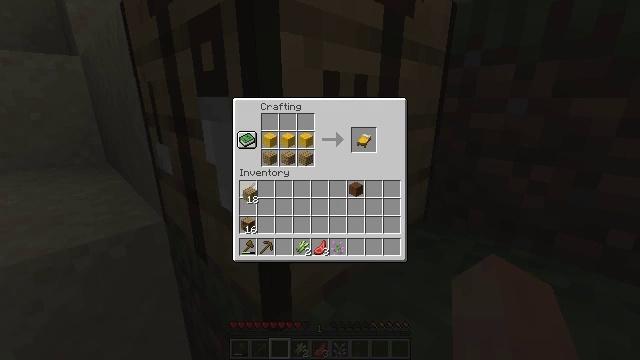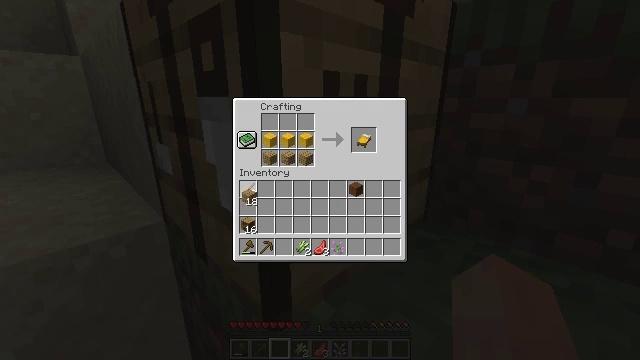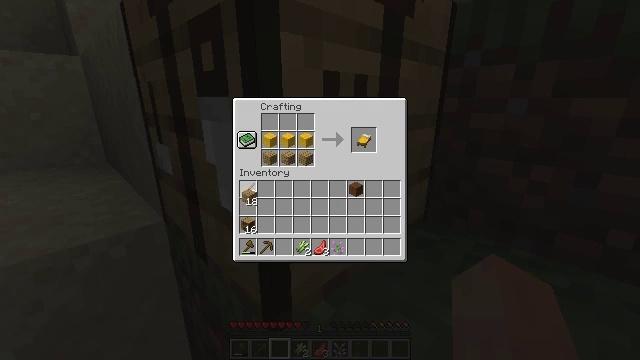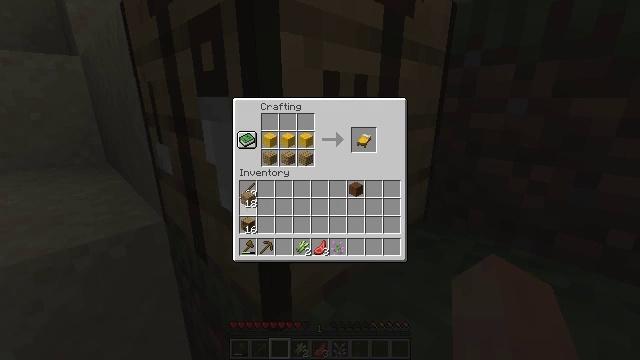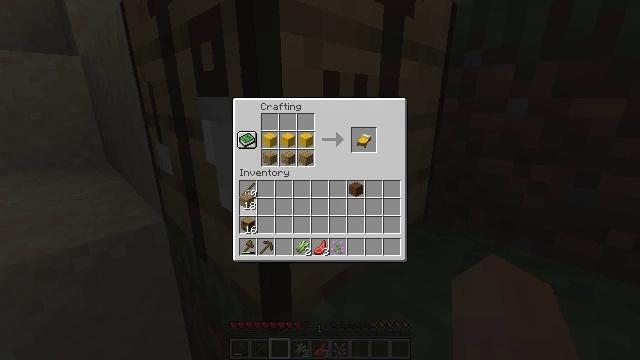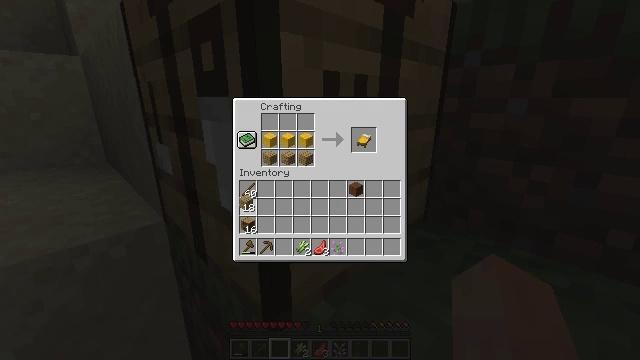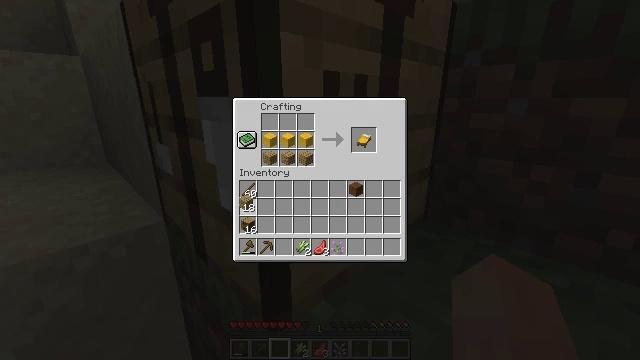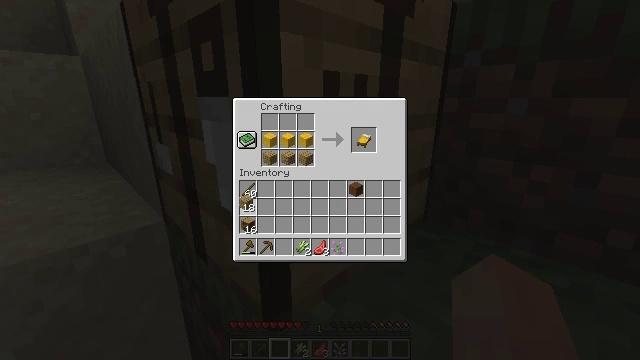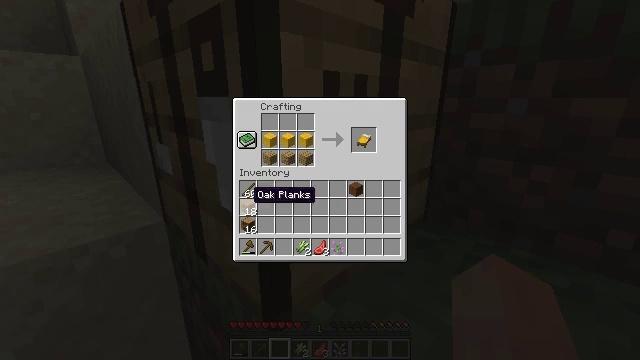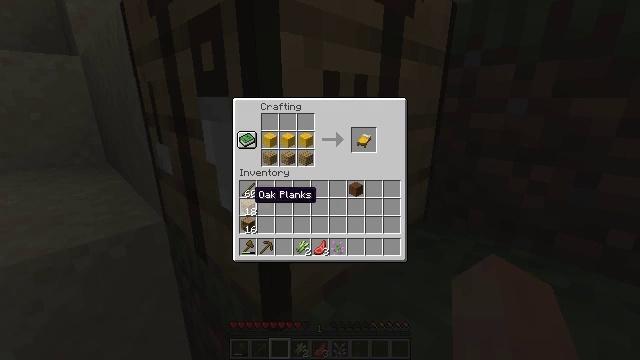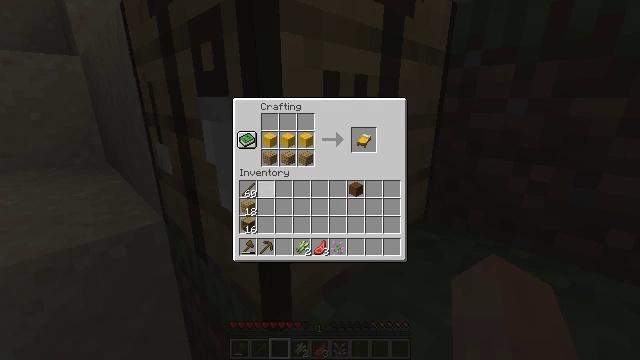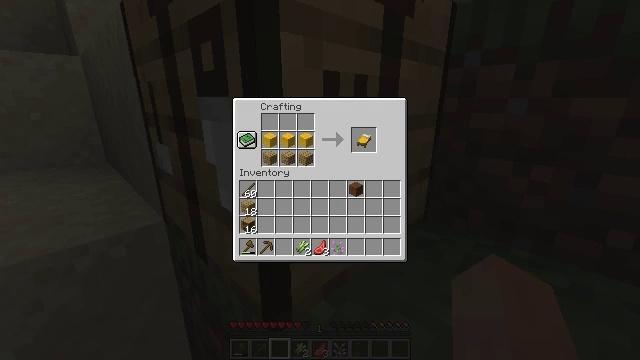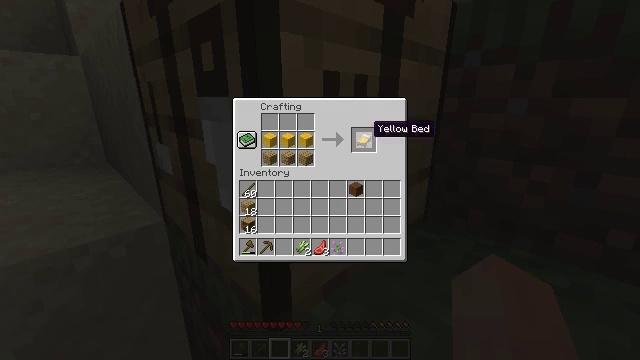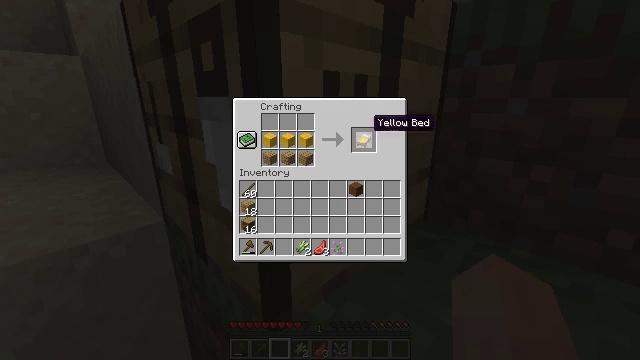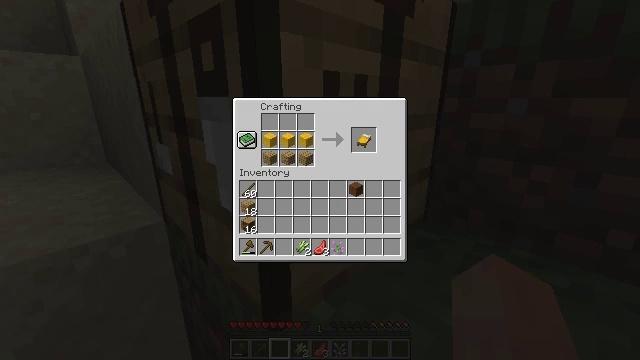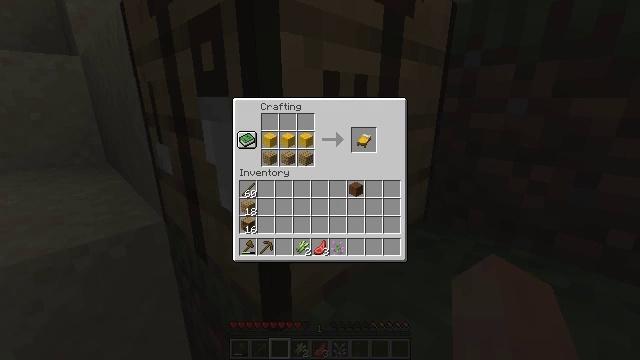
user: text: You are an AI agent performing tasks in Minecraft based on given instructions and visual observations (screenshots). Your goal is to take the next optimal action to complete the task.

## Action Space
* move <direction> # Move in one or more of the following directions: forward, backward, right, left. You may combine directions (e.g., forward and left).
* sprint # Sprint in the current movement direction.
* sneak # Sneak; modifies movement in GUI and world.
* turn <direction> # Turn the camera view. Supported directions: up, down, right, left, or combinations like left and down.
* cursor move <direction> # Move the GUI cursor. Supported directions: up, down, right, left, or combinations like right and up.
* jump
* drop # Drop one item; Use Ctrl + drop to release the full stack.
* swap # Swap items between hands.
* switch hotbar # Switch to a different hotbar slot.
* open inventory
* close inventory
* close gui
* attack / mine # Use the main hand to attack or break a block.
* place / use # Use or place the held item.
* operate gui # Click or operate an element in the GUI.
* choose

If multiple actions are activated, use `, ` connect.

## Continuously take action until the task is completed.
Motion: motion action
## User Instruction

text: Make a yellow bed using the crafting table.
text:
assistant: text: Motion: no_op
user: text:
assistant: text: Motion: no_op
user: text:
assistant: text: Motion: no_op
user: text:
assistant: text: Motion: no_op
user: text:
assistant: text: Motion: operate gui
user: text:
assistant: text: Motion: operate gui
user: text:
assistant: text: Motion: operate gui
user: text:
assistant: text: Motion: no_op
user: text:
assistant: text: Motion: no_op
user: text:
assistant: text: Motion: sneak, cursor move right and up
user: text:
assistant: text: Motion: sneak, cursor move right and up
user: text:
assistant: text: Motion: sneak, cursor move right and up
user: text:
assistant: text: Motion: sneak
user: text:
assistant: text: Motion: sneak
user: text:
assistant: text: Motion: sneak, operate gui
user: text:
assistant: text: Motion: sneak, operate gui
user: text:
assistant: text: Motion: sneak, operate gui
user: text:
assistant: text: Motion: sneak
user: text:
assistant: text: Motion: sneak
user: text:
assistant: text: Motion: sneak
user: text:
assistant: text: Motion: sneak
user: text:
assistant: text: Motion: sneak
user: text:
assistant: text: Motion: sneak, operate gui
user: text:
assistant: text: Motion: sneak, operate gui
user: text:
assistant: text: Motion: sneak, operate gui
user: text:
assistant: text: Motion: sneak
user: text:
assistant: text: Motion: sneak
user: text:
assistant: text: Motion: sneak